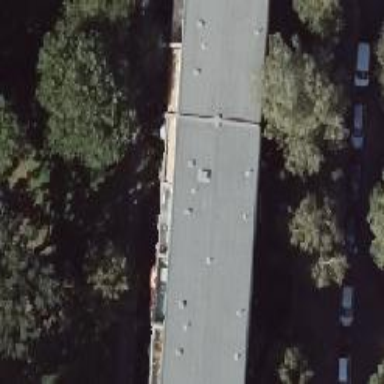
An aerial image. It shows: Apartment building with flat roof.